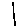
Label: line